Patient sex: F
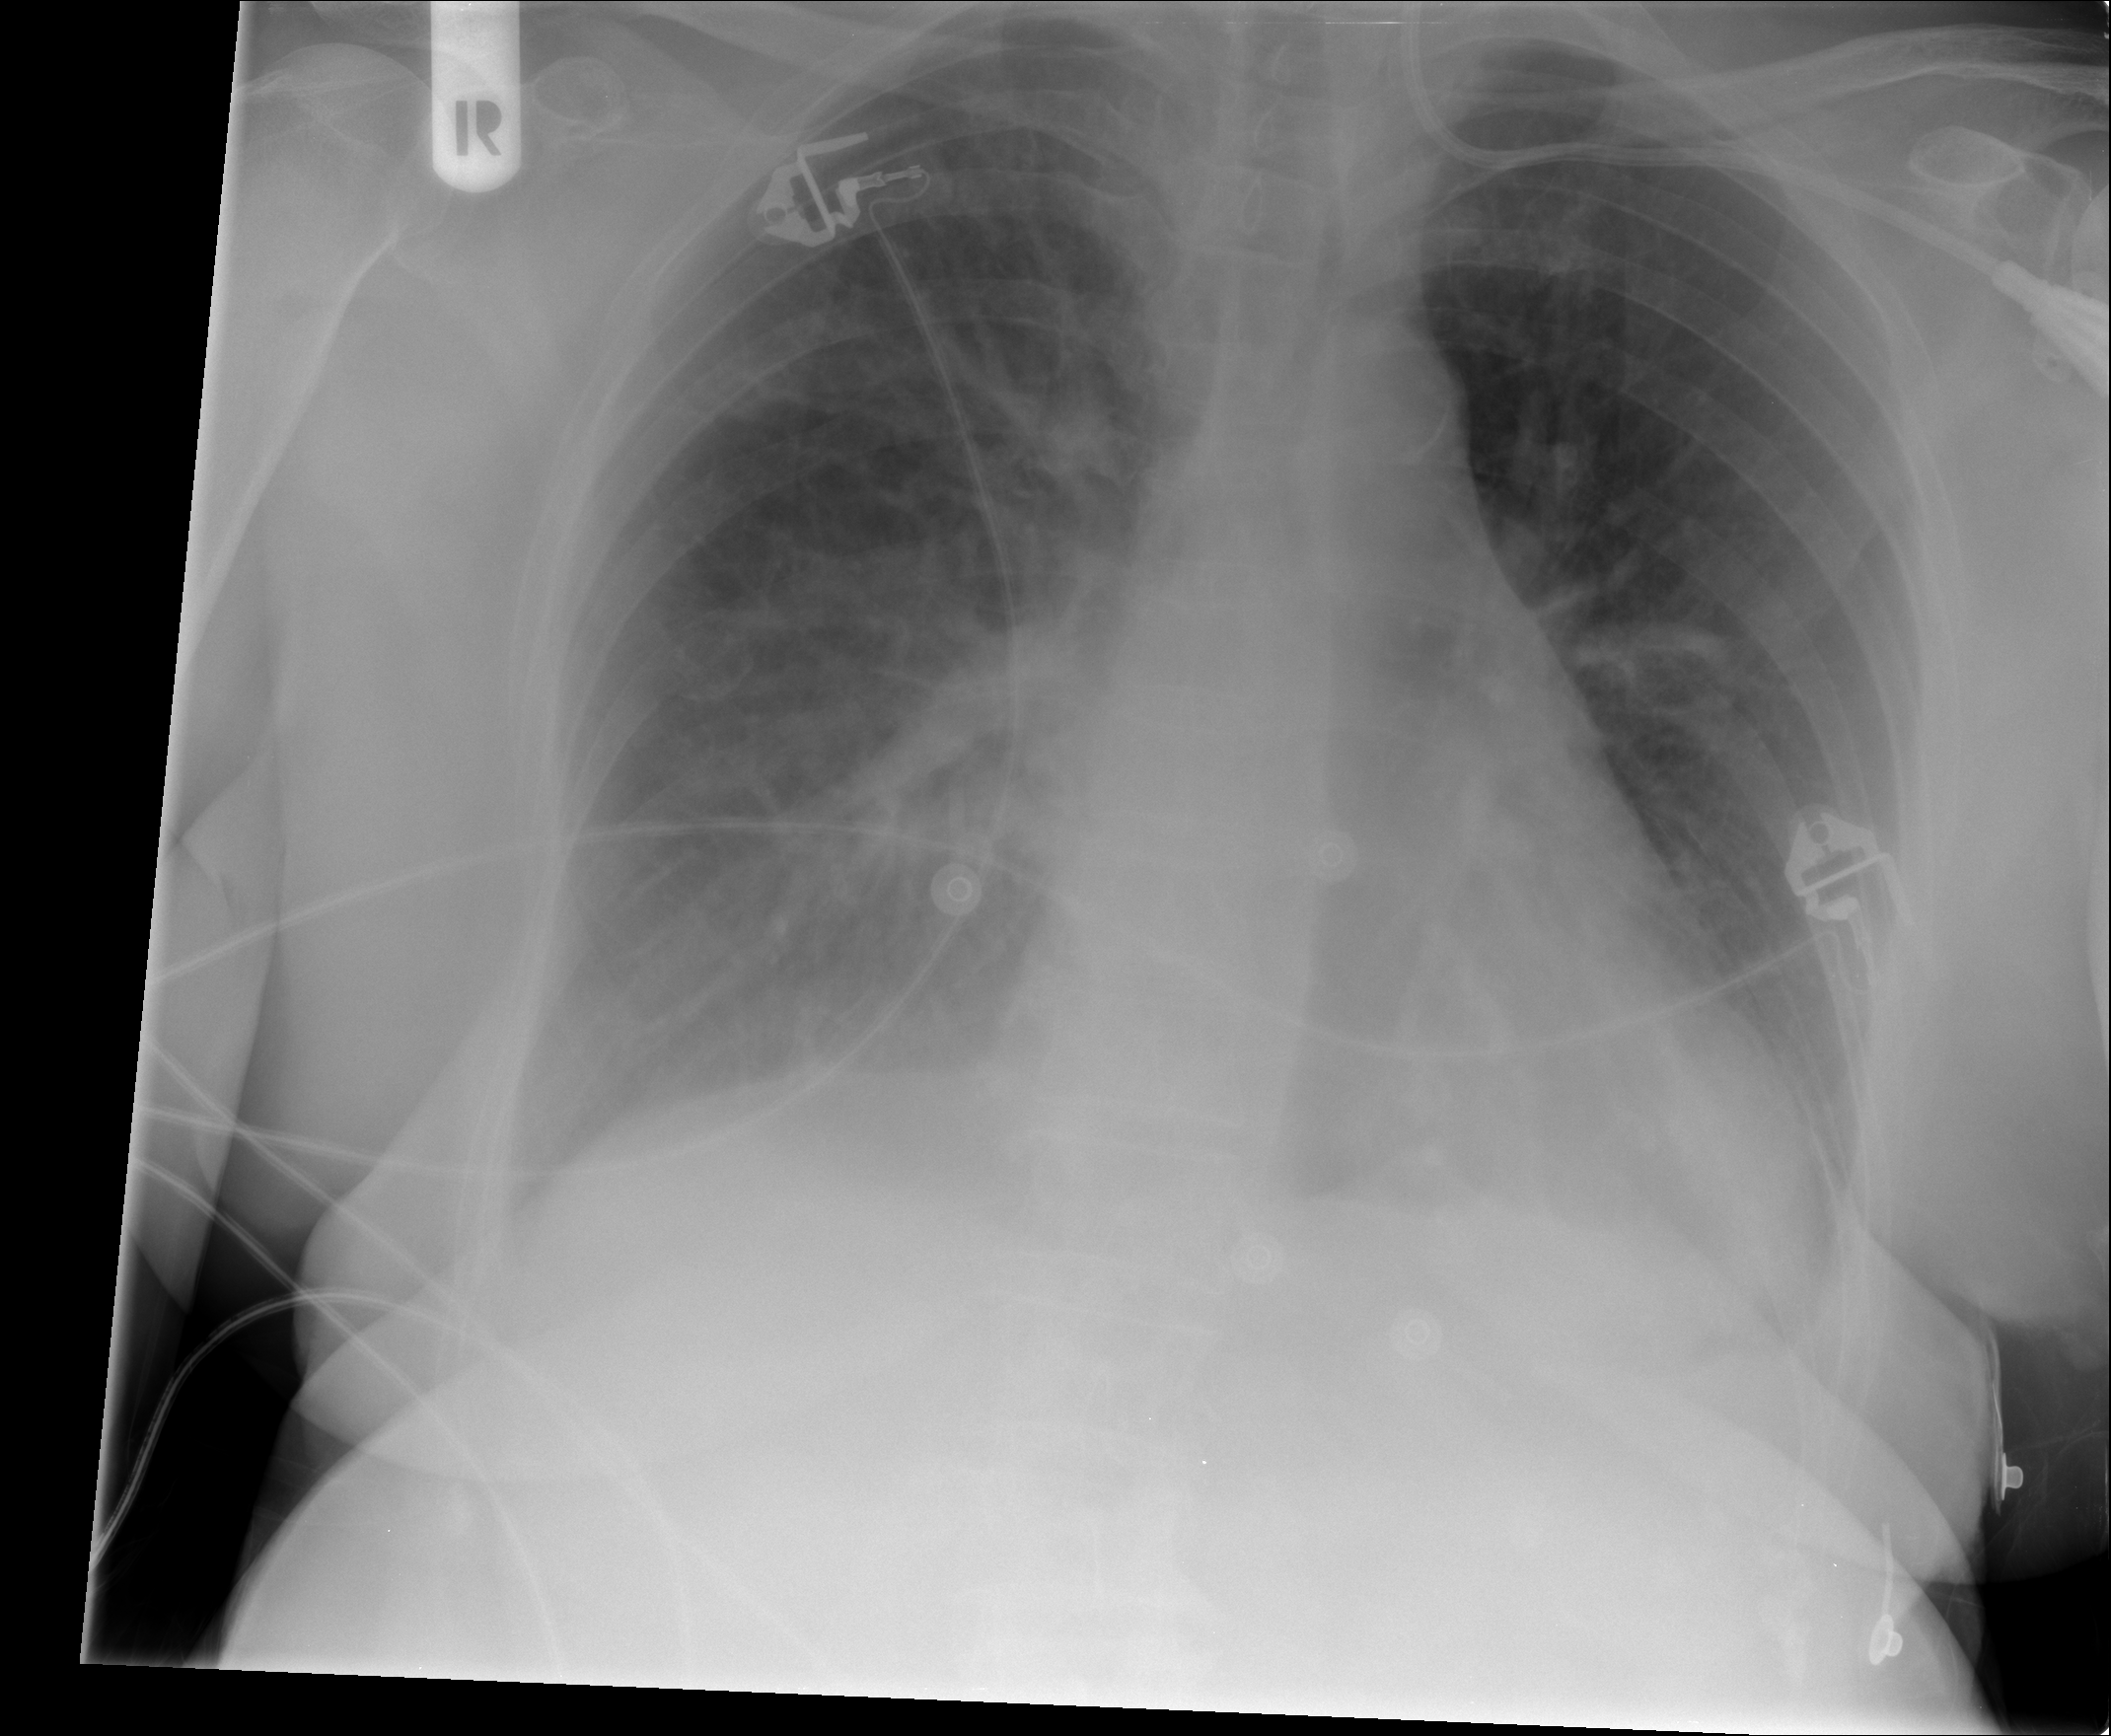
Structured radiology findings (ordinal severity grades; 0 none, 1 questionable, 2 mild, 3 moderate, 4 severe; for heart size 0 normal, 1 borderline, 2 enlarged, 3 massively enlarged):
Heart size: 2
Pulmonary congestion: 3
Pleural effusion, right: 2
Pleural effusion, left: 2
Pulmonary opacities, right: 0
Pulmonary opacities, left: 0
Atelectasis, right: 2
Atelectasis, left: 2